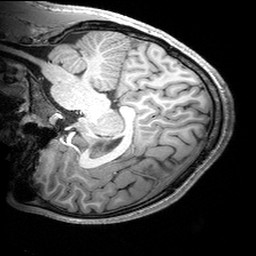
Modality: T1w
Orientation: sagittal
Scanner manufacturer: siemens
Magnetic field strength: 3 T
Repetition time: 2.53 s
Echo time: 0.00299 s